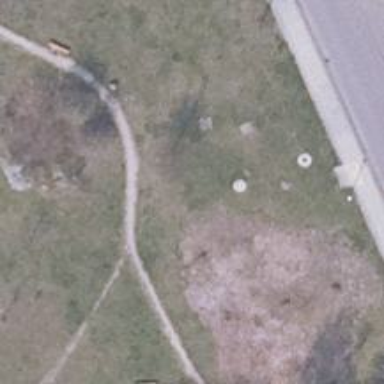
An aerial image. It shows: Paved path.